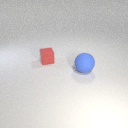
large blue rubber sphere to the right of small red rubber cube